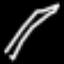
Label: pencil